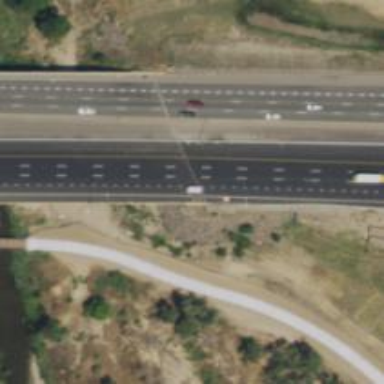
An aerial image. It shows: Asphalt bridge on motorway.